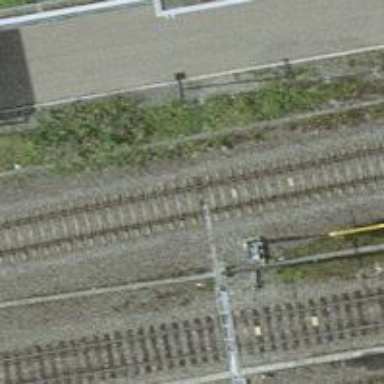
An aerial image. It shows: Railway signal.